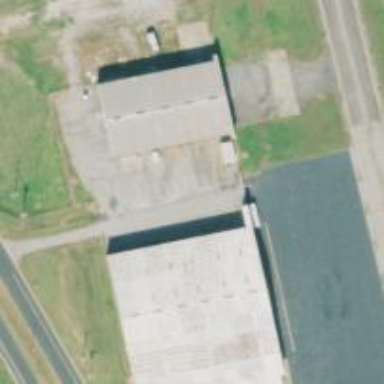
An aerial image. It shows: Hangar building at the airport.